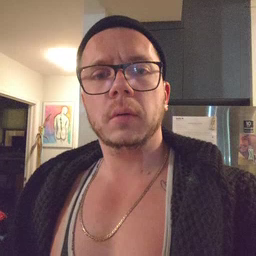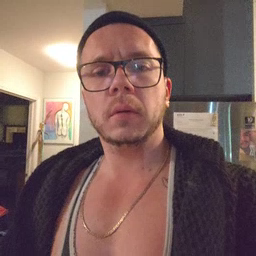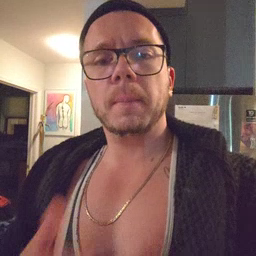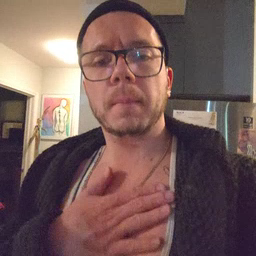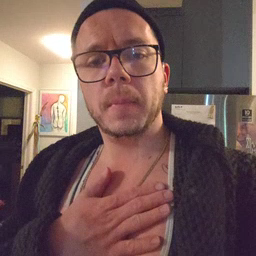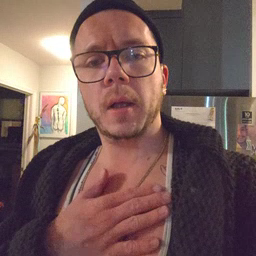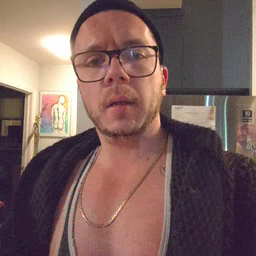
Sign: minemy